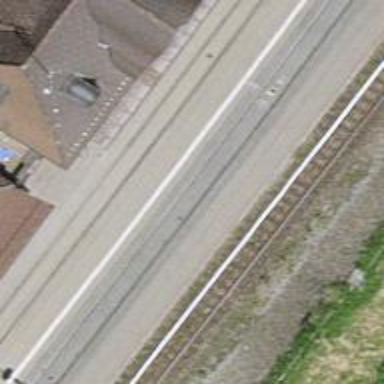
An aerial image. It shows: Narrow-gauge railway siding with contact lines for electrification.